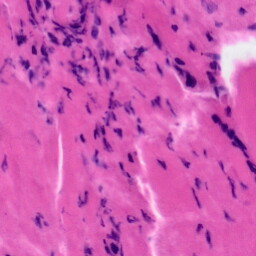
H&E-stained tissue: Tonsil